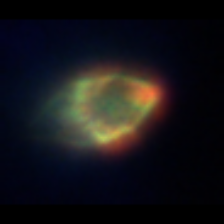
Taxon: Heterocapsa
Group: Dinoflagellates